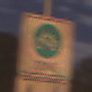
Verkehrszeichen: BeginnFahrradzone
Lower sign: CarsharingfahrzeugeFrei
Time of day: Night
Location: Outdoor (Suburban)
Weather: PartlyCloudy
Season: NotSpecified
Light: Artificial